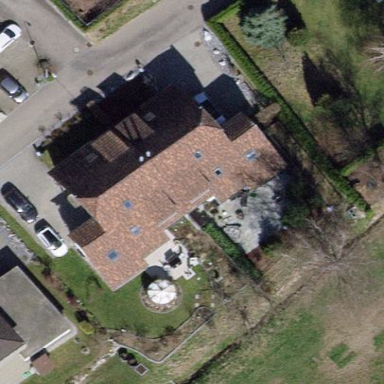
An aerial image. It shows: Semi-detached house.